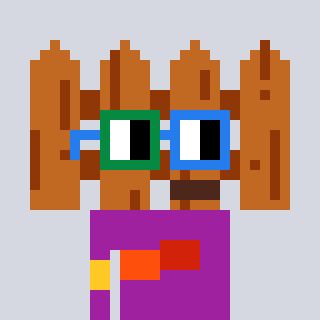
a pixel art character with square green and blue glasses, a fence-shaped head and a magenta-colored body on a cool background